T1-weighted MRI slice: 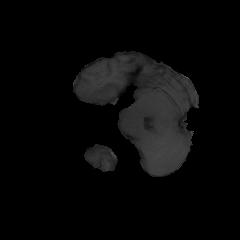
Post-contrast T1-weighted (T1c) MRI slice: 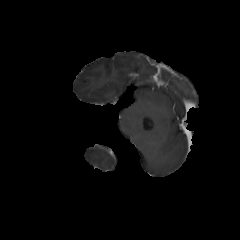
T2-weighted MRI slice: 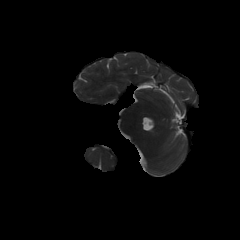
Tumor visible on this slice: no